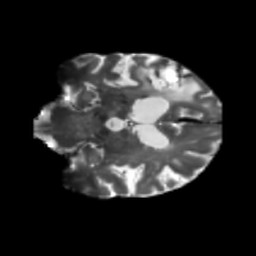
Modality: T2w
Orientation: coronal
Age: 69
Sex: male
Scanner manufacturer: siemens
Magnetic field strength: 3 T
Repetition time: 5.25 s
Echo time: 0.08 s